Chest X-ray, PA view. Patient: 54 years old, sex M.
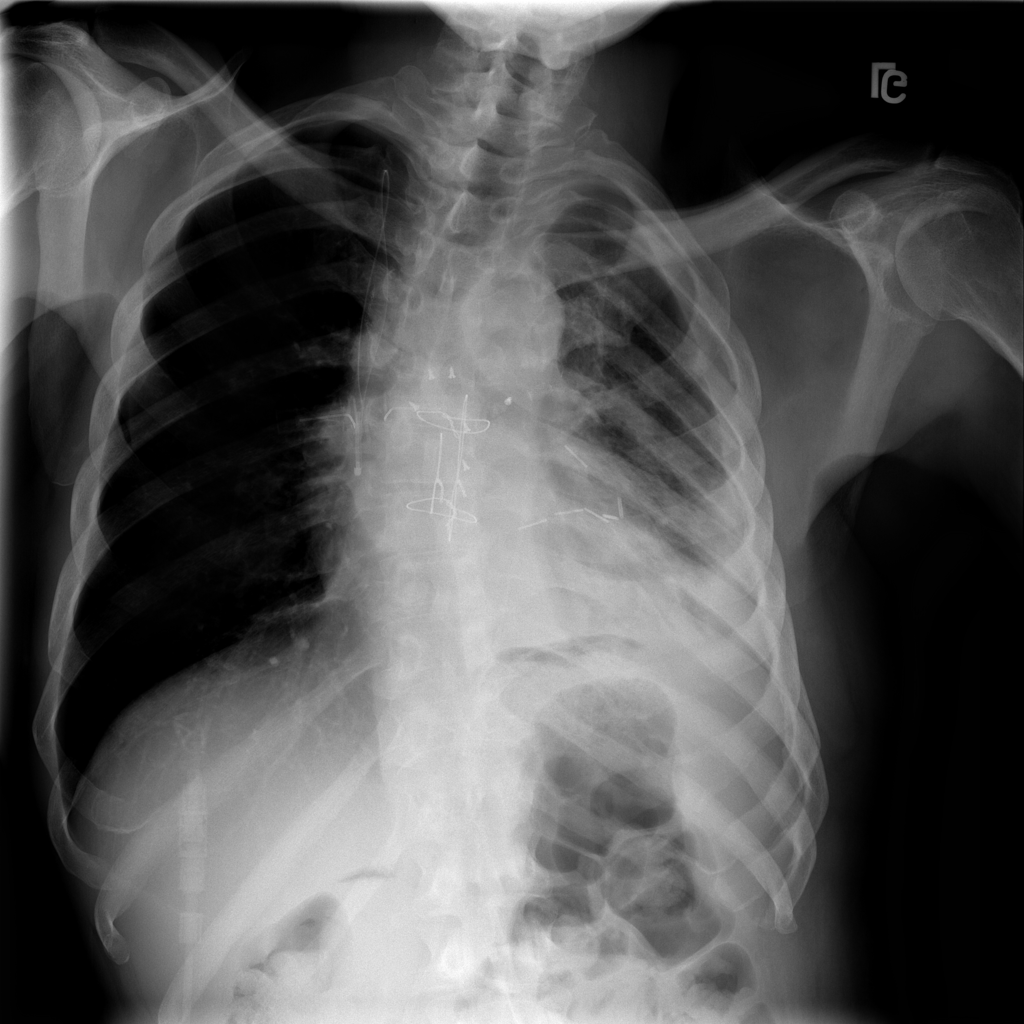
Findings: Pleural_Thickening